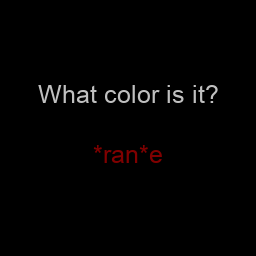
Color: maroon
Color name shown: orange
Background color: black
Question text color: silver